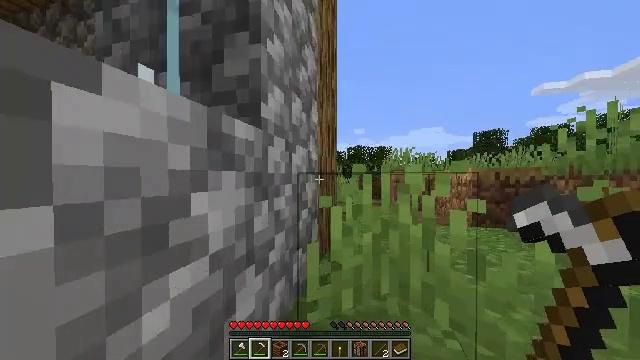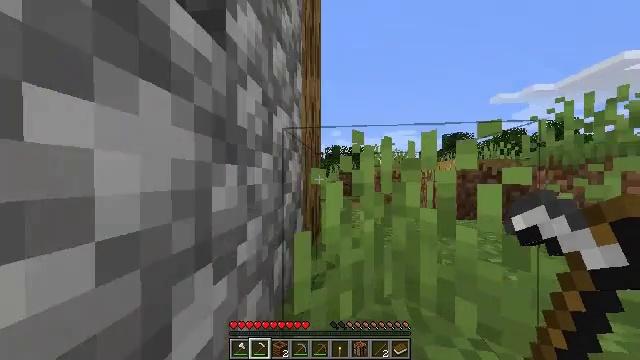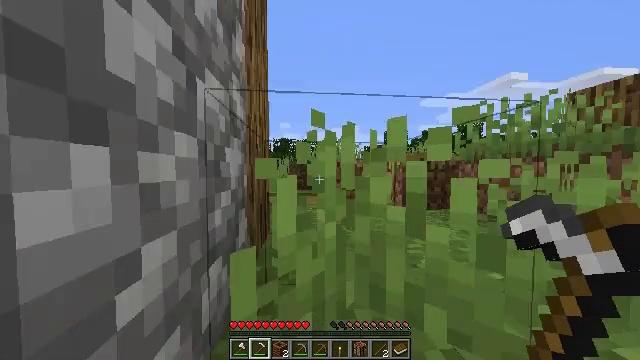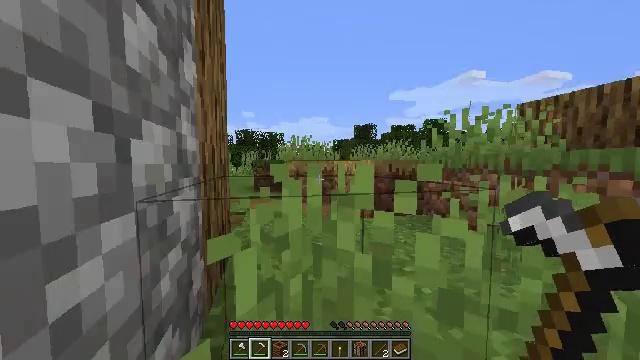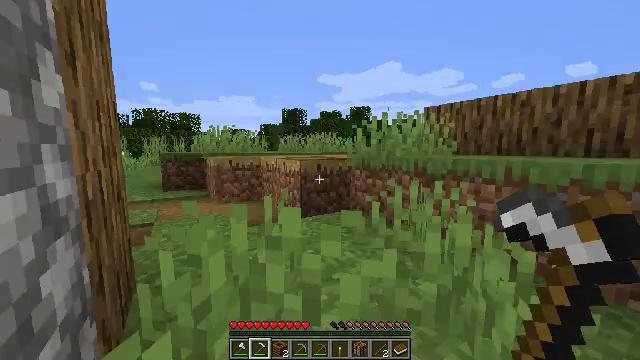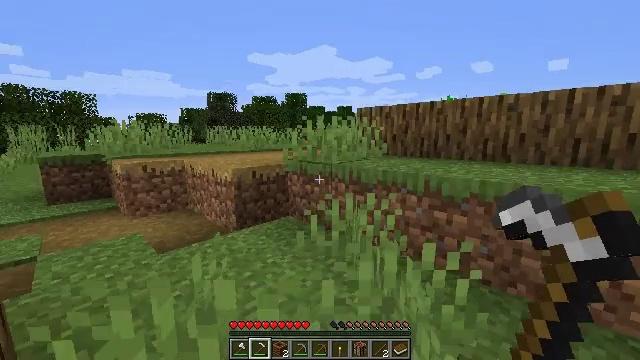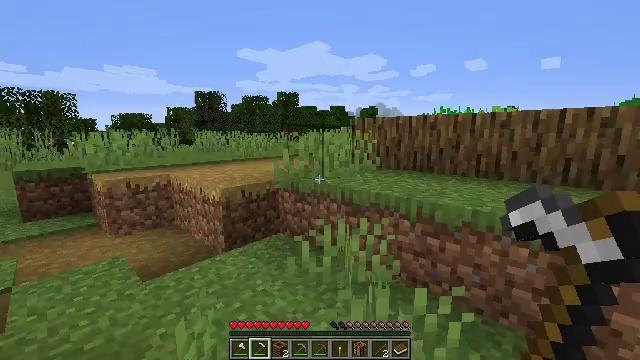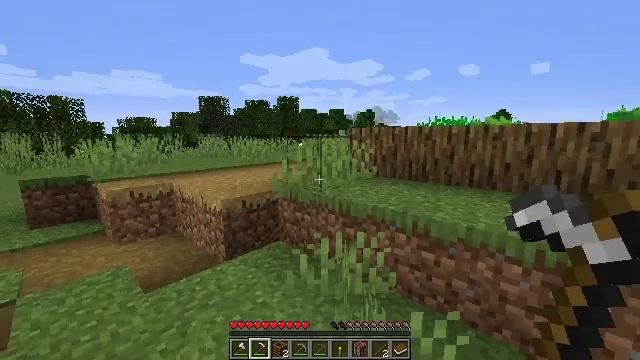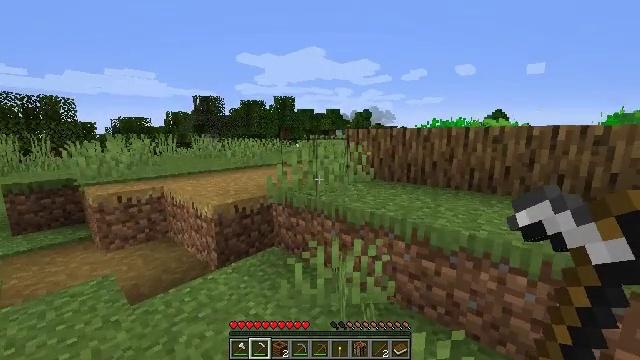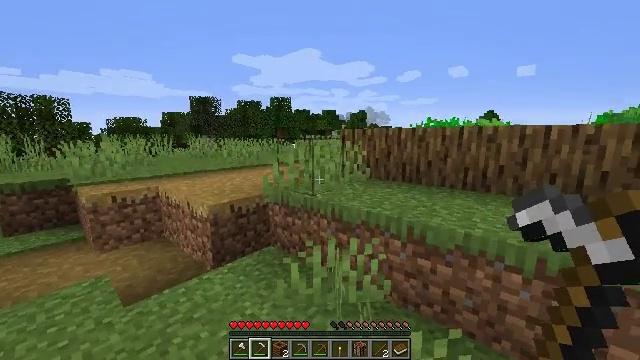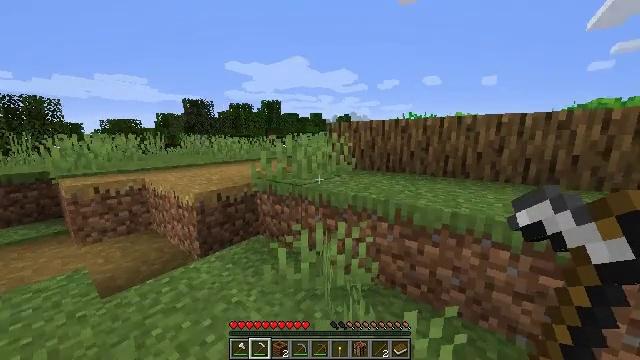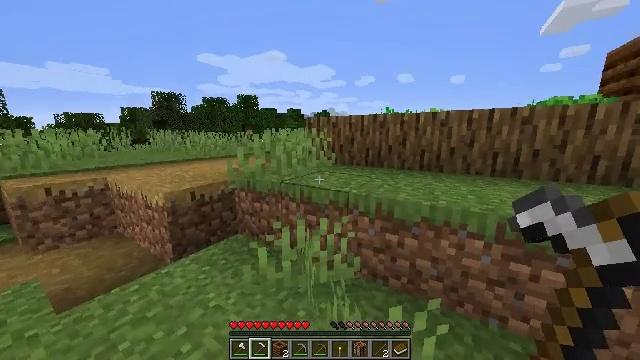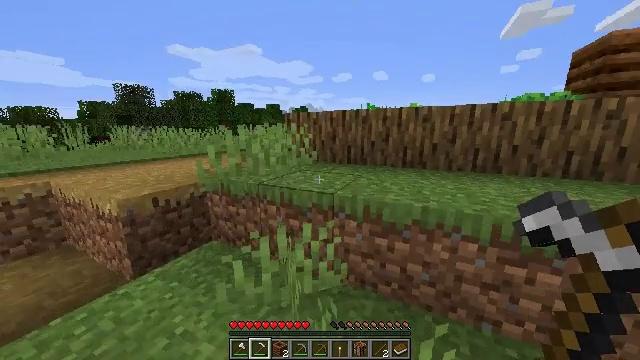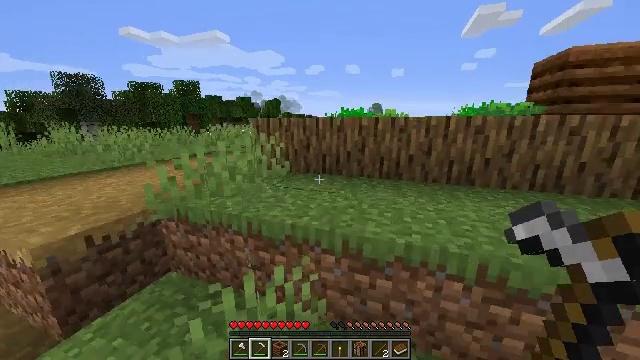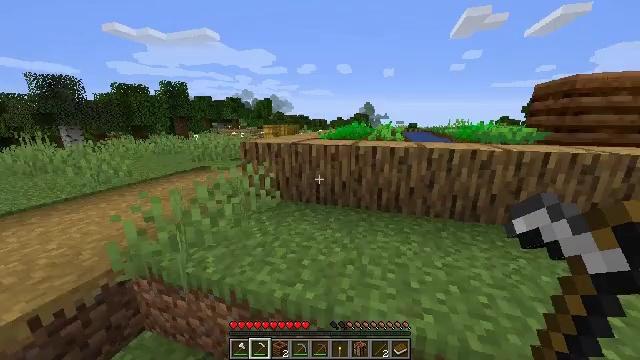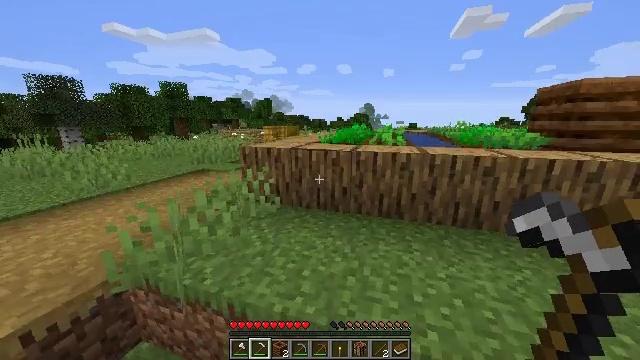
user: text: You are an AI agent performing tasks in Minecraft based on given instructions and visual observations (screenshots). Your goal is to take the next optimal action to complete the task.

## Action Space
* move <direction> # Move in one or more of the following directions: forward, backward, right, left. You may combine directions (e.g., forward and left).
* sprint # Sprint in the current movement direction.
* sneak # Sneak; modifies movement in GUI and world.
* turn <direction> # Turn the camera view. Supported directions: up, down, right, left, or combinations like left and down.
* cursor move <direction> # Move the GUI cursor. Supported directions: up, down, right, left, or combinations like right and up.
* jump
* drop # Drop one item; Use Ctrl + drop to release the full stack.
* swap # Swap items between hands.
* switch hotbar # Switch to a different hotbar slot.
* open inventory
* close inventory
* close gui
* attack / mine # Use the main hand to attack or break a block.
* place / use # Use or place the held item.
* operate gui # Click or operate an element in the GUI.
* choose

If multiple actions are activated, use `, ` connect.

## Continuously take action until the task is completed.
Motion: motion action
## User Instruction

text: Collect wheat crops.
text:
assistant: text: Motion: move forward, sprint, turn right, jump
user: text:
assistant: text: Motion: move forward, sprint, turn right and down, jump
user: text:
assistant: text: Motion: move forward, sprint, turn right and down, jump
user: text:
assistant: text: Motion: move forward, sprint, turn right and down, jump
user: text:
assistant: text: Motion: move forward, sprint, turn right and down, jump
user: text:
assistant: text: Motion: move forward, sprint, turn right, jump
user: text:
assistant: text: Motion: move forward, sprint, jump
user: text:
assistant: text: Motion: move forward, sprint, jump
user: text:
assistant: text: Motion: move forward, sprint, jump
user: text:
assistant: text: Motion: move forward, sprint, turn right, jump
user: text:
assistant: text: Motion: move forward, sprint, turn right and down, jump
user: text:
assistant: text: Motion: move forward, sprint, turn right and down, jump
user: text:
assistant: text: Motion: move forward, sprint, turn right and down, jump
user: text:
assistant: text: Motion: move forward, sprint, turn right, jump
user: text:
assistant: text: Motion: move forward, sprint, jump
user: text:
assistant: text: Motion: move forward, sprint, jump
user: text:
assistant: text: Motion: move forward, sprint, jump
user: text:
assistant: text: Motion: move forward, sprint, jump
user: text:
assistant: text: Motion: move forward, sprint, jump
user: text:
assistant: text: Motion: move forward, sprint, turn right and down
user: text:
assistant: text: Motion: move forward, turn right
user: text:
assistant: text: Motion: no_op
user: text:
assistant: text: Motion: no_op
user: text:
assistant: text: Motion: no_op
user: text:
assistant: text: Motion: no_op
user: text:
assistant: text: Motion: no_op
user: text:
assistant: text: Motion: no_op
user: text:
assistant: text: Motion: no_op
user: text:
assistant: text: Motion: move forward, turn right
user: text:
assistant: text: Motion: move forward, turn right and down